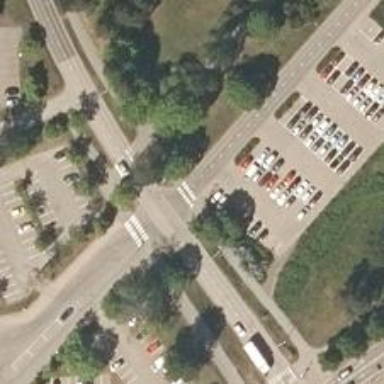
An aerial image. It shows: Zebra crossing on the road.